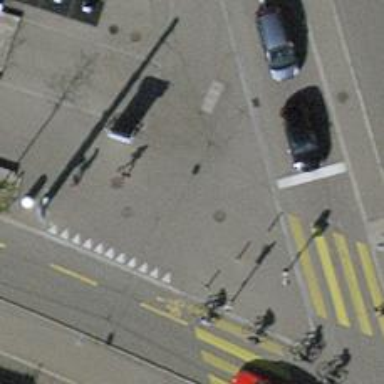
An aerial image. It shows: Unmarked crossing with traffic calming table.